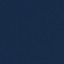
Land use / land cover: SeaLake